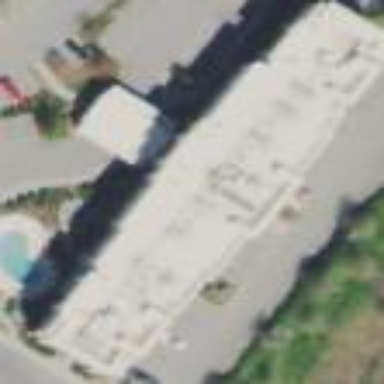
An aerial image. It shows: Hotel building.